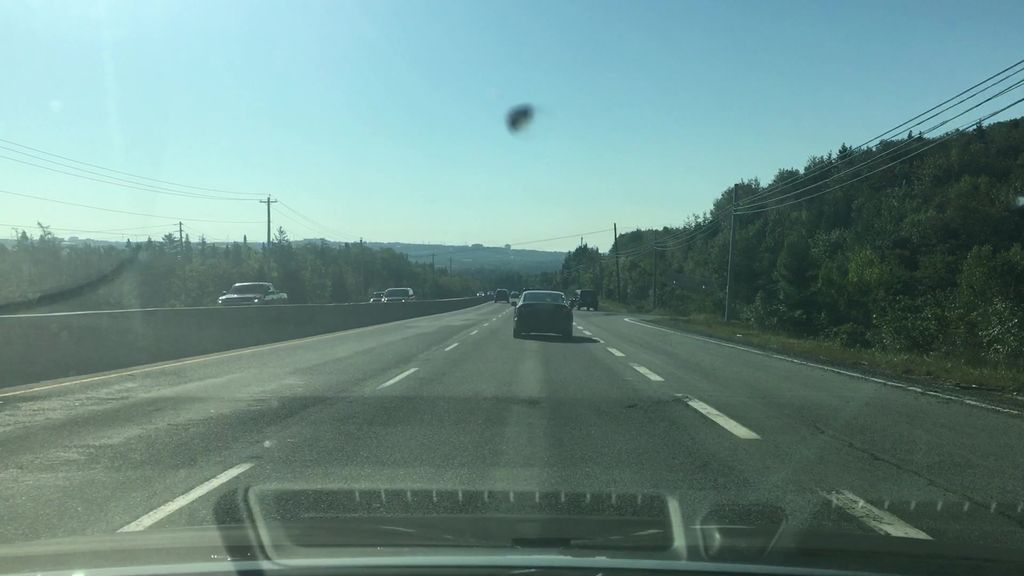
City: halifax